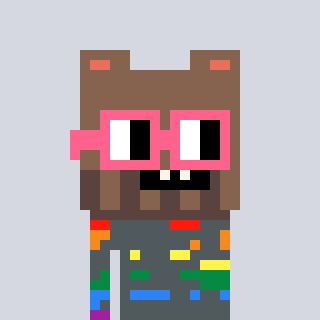
a pixel art character with square pink glasses, a bear-shaped head and a orange-colored body on a cool background